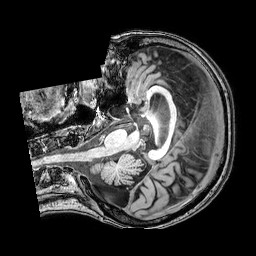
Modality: T1w
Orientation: axial
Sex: female
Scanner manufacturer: philips
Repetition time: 0.008181 s
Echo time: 0.00376 s